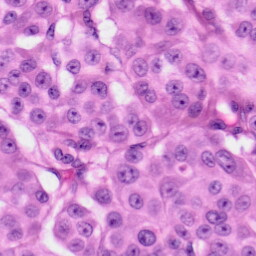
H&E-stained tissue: Skin